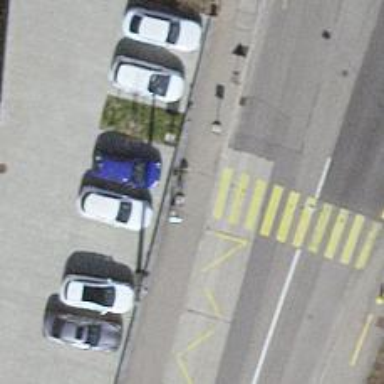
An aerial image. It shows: Sidewalk.